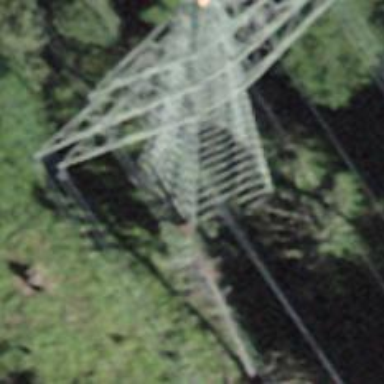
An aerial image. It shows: Power tower.